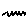
Label: zigzag